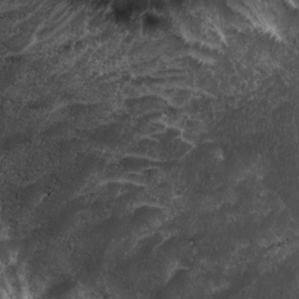
Label: non_frost